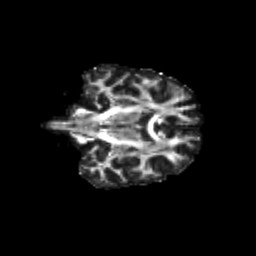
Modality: FA
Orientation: coronal
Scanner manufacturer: siemens
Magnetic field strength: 3 T
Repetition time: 9.2 s
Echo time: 0.084 s